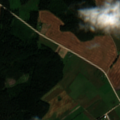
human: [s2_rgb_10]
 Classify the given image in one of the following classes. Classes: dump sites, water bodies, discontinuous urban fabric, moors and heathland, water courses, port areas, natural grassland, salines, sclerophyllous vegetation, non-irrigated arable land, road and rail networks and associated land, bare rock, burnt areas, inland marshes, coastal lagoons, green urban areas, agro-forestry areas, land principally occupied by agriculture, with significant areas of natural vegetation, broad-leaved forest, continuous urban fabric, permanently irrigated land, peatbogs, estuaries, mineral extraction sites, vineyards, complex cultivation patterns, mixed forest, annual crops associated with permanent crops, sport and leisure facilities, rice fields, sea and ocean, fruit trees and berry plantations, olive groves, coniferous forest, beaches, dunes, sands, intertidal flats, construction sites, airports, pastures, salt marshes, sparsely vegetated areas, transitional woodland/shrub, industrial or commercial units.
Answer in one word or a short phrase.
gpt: non-irrigated arable land, pastures, complex cultivation patterns, coniferous forest, mixed forest